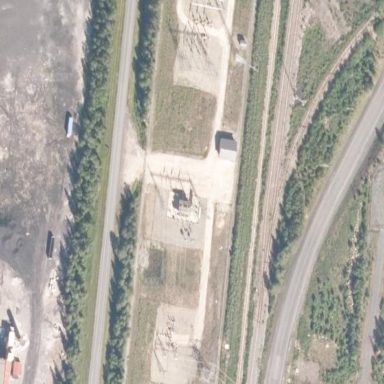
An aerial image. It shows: Power substation with transmission level designation. It is enclosed by fence.